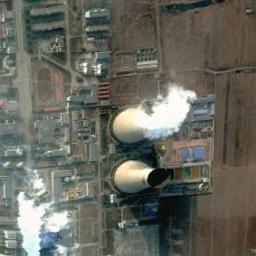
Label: thermal_power_station